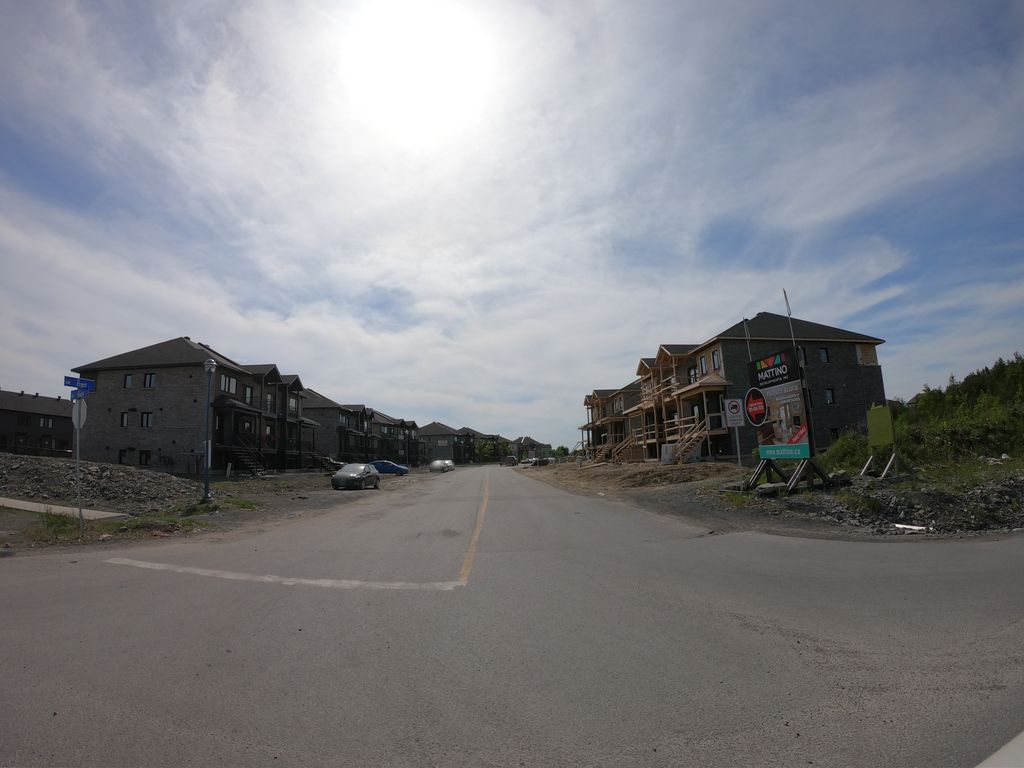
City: ottawa-gatineau